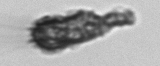
Label: Syracosphaera_pulchra